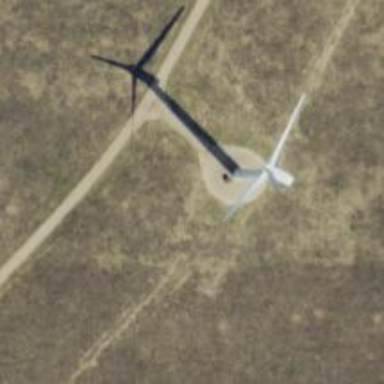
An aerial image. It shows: Wind power generator with wind turbines.